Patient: sex M, age 23
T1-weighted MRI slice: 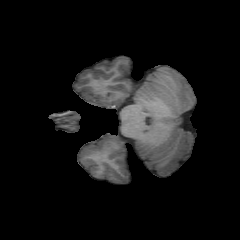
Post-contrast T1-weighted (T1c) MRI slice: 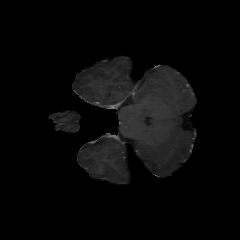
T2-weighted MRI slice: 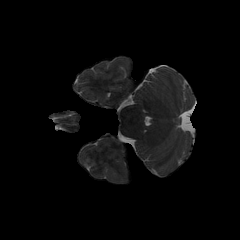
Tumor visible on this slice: no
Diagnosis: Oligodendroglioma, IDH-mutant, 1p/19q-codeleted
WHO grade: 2